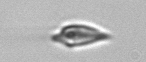
Label: Oxytoxum